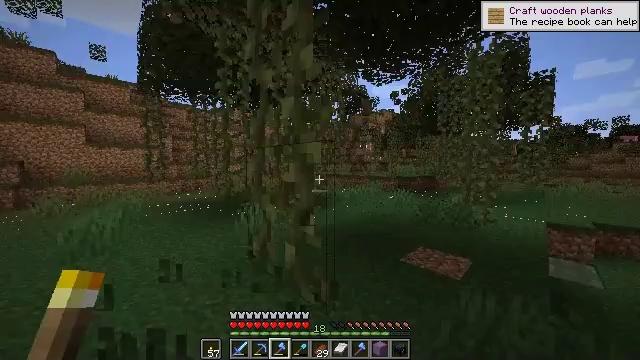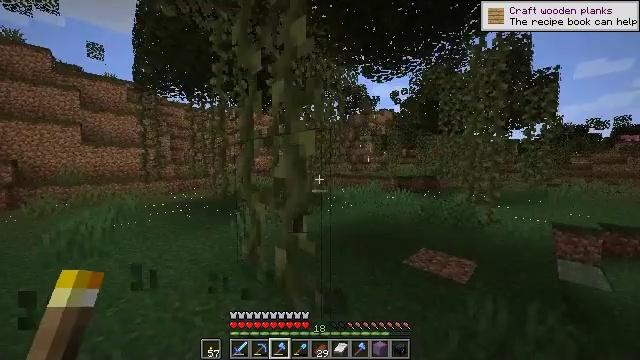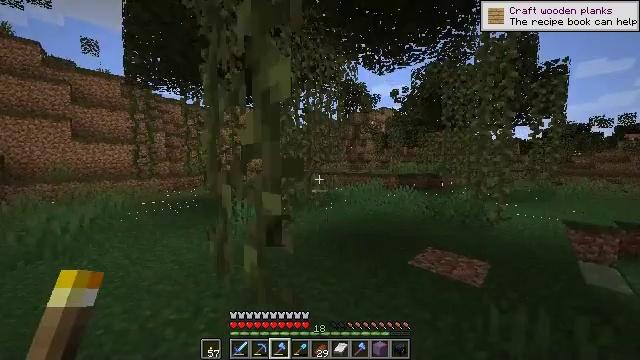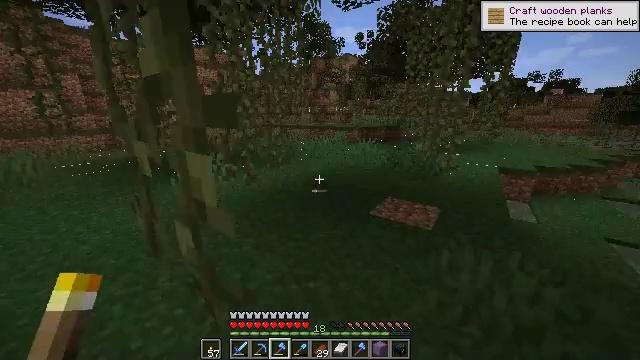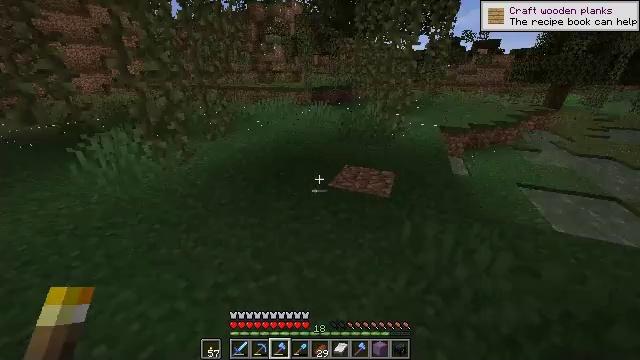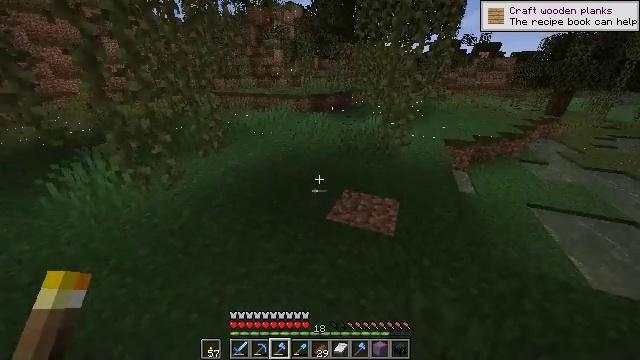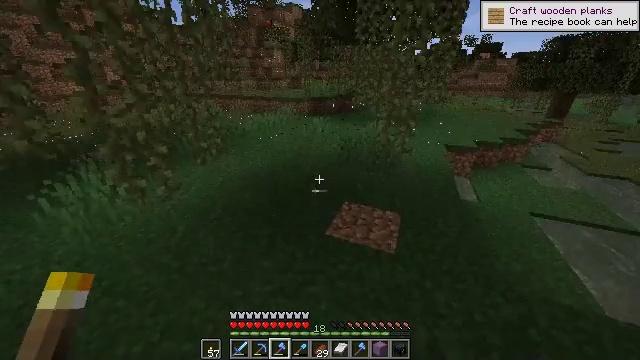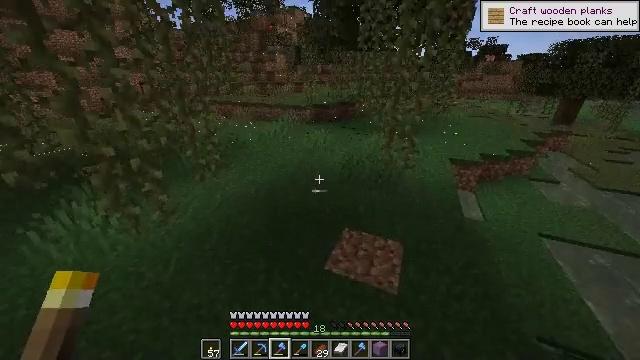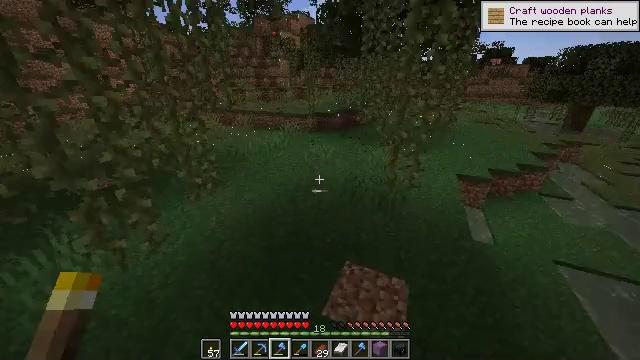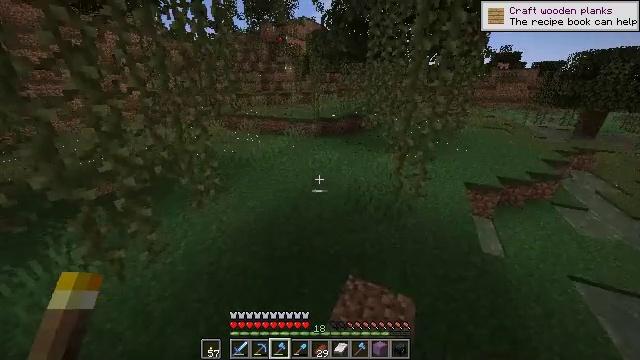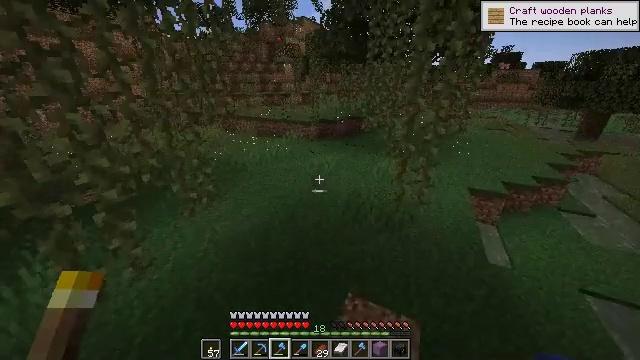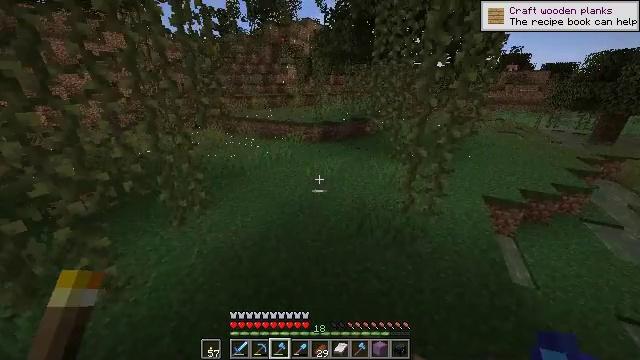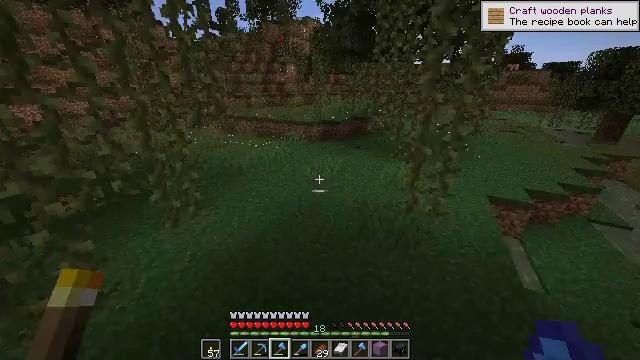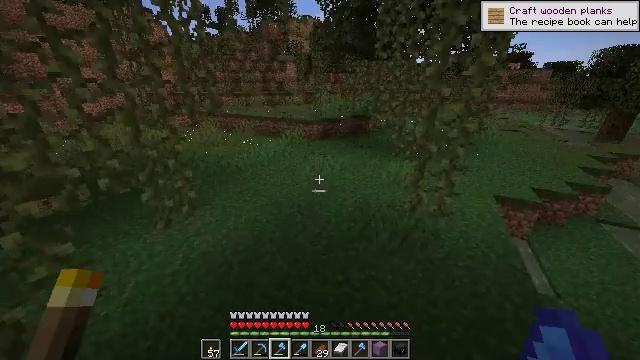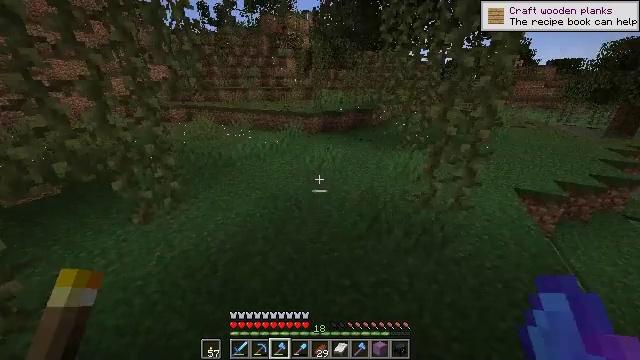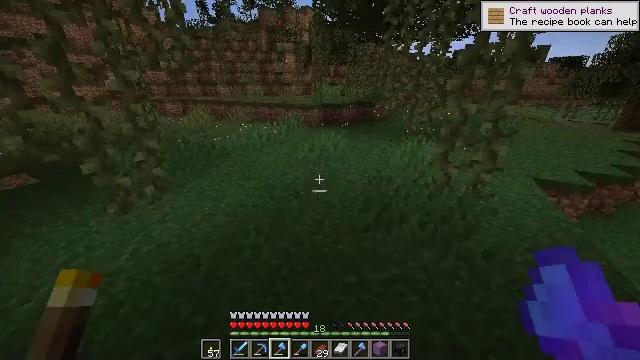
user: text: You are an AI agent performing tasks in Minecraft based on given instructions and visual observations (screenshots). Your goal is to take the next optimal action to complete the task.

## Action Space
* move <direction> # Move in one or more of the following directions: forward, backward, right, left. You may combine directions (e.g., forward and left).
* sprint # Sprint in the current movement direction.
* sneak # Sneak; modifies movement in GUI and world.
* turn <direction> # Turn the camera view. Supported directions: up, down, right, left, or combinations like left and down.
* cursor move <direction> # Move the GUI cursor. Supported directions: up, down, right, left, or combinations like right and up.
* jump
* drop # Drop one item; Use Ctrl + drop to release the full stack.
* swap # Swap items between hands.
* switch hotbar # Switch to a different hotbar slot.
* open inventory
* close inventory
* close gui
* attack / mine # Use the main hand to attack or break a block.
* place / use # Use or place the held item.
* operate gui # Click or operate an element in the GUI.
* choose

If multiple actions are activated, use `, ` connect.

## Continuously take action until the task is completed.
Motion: motion action
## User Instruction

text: Drop oak leaves.
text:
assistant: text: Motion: move forward, sprint, jump
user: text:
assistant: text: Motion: move forward, sprint, jump
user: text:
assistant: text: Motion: move forward, sprint, turn right and down, jump
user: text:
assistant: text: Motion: move forward, sprint, turn right and down, jump
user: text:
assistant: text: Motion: move forward and move right, sprint, jump
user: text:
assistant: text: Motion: move forward and move right, sprint, jump
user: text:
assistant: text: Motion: move forward, sprint, jump
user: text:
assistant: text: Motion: move forward, sprint, jump
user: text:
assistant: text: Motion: move forward, sprint, turn left, jump
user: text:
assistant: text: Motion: move forward, sprint, jump
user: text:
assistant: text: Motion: move forward and move left, sprint, turn left, jump
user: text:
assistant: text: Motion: move forward and move left, sprint, jump
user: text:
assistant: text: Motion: move forward and move left, sprint, jump
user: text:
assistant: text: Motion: move forward, sprint, jump
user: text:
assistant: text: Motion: move forward, sprint, jump
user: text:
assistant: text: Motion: move forward, sprint, jump
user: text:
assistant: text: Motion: move forward, sprint, turn up, jump
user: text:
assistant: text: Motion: move forward, sprint, jump
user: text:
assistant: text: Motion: move forward, sprint, jump
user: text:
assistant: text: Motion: move forward, sprint, turn right and up, jump
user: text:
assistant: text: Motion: move forward, sprint, turn right and down, jump
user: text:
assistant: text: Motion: move forward
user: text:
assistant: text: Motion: no_op
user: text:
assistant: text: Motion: no_op
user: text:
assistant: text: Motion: move forward, turn left
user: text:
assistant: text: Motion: move forward, turn left and down
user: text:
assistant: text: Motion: move forward, turn left and down
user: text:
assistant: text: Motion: move forward, turn left
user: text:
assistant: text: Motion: move forward and move left
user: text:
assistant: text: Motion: move forward and move left, turn right and down